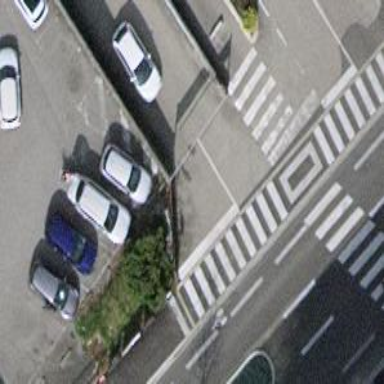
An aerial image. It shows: Uncontrolled zebra crossing on the road.